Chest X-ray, AP view. Patient: 16 years old, sex M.
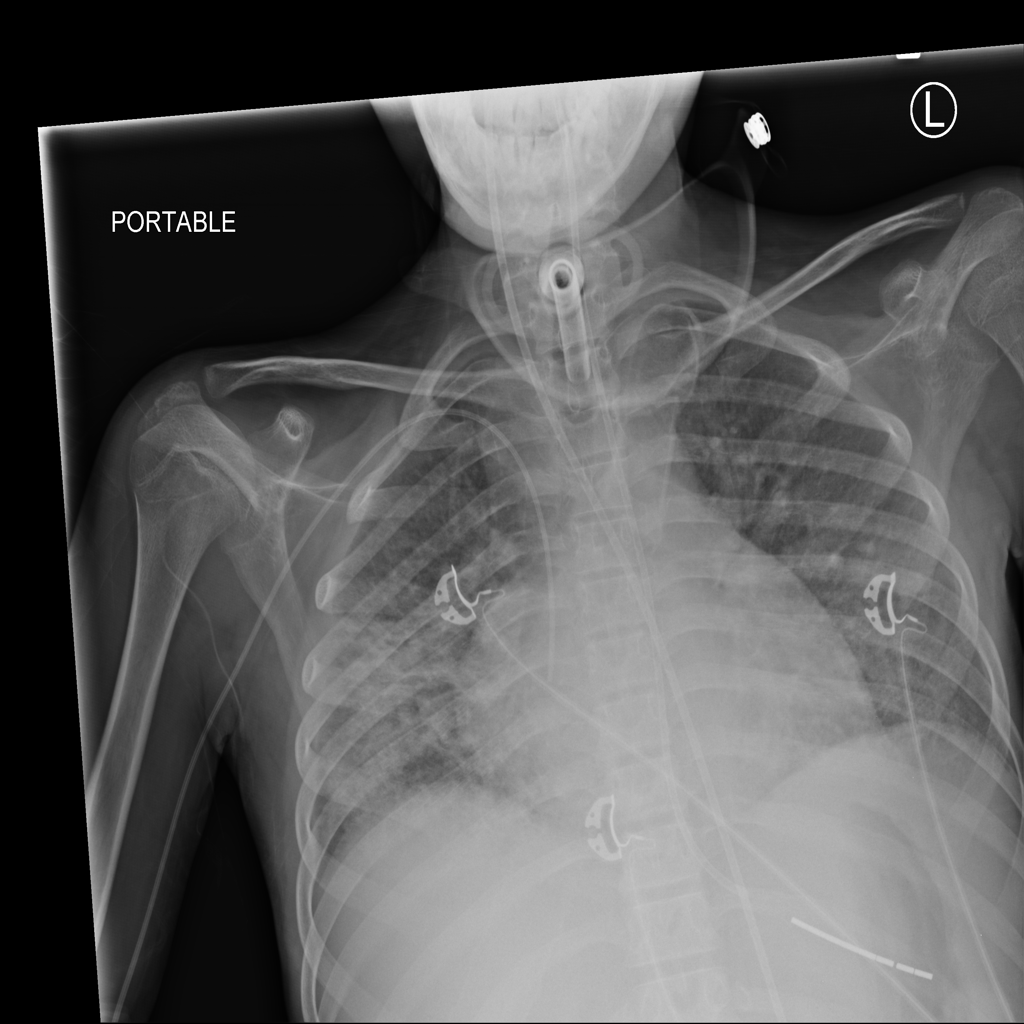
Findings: Infiltration